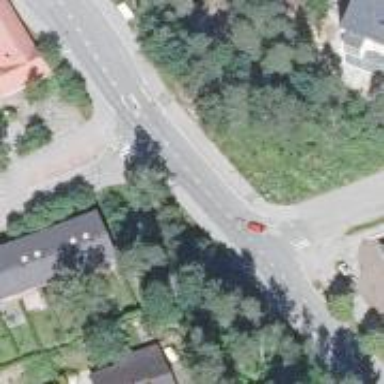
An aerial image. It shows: Uncontrolled crossing on the road.